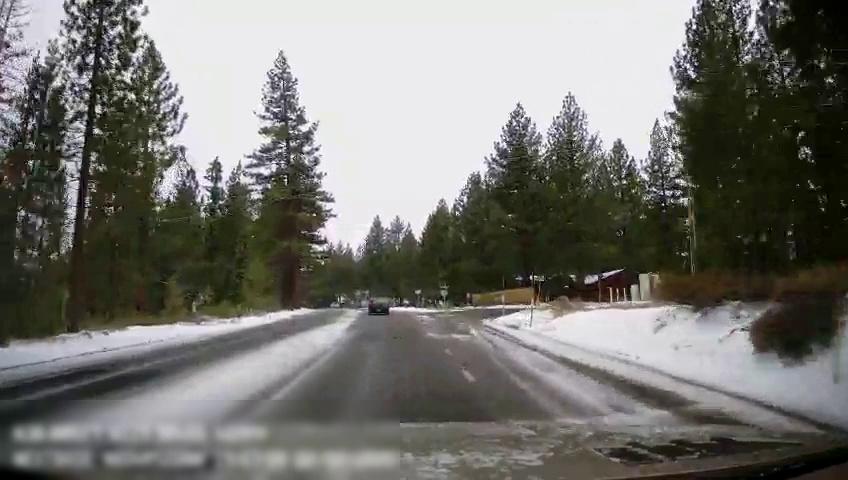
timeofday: Day
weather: Snowy
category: Drivable Space
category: Vehicles | Car
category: Vehicles | Car